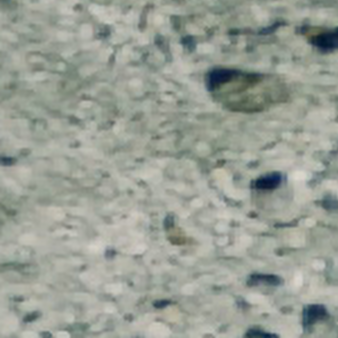
Label: other